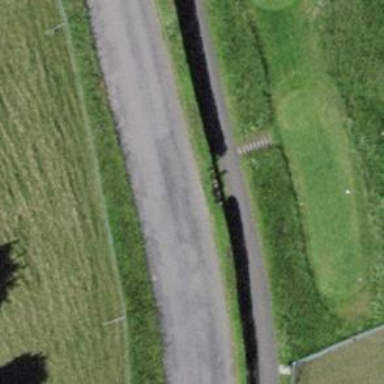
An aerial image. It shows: Path for golf carts.